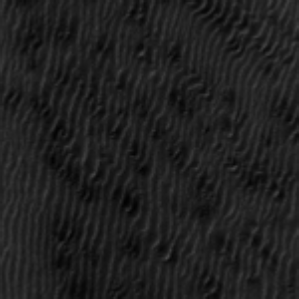
Label: frost